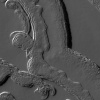
Atmospheric dust classification: not_dusty